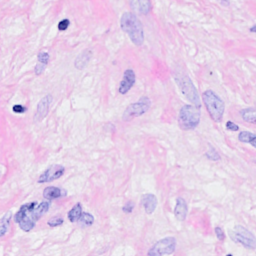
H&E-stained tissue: Breast